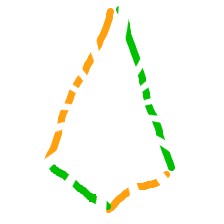
Shape: kite